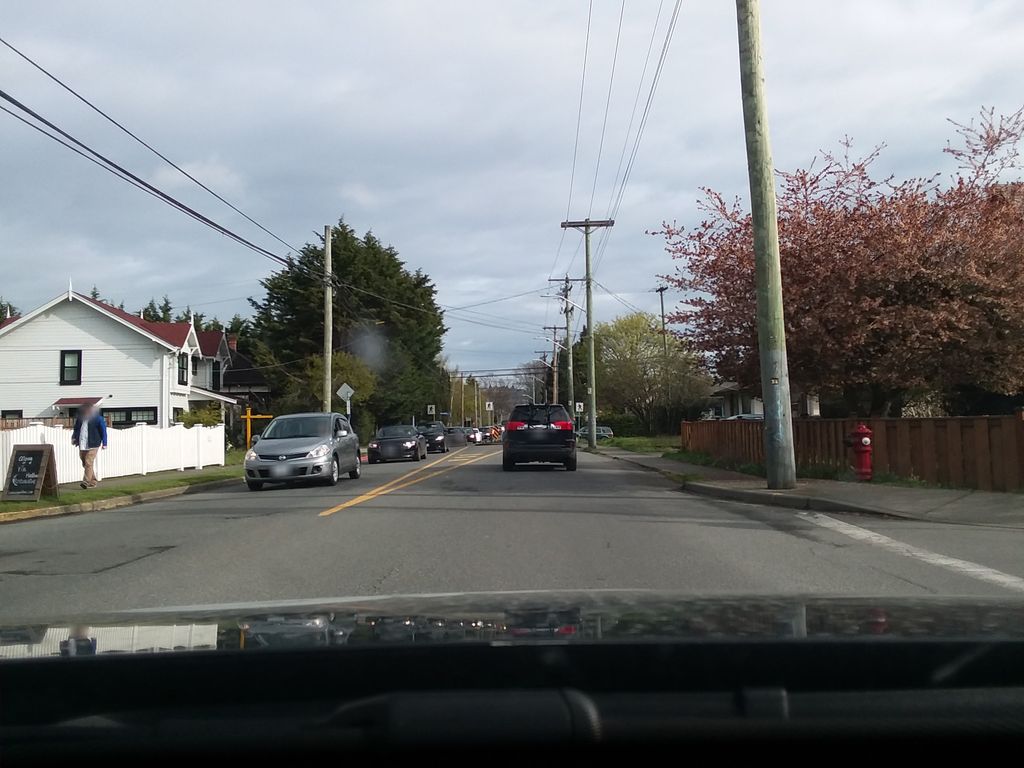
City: victoria